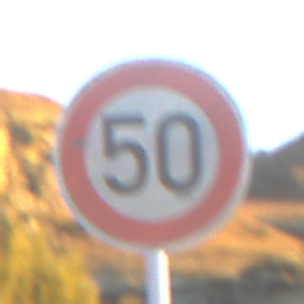
Verkehrszeichen: Geschwindigkeit50
Umgebung: Outdoor, Nature
Tageszeit: SunriseSunset
Wetter: Clear
Licht: Natural
Jahreszeit: NotSpecified
Kontrast: HighContrast